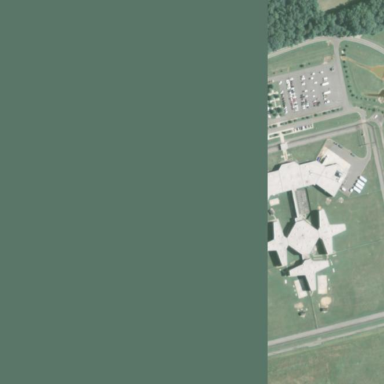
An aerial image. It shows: Prison.